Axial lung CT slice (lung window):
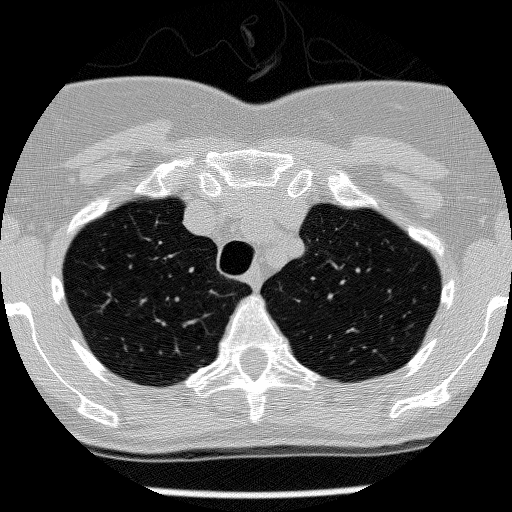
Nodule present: no